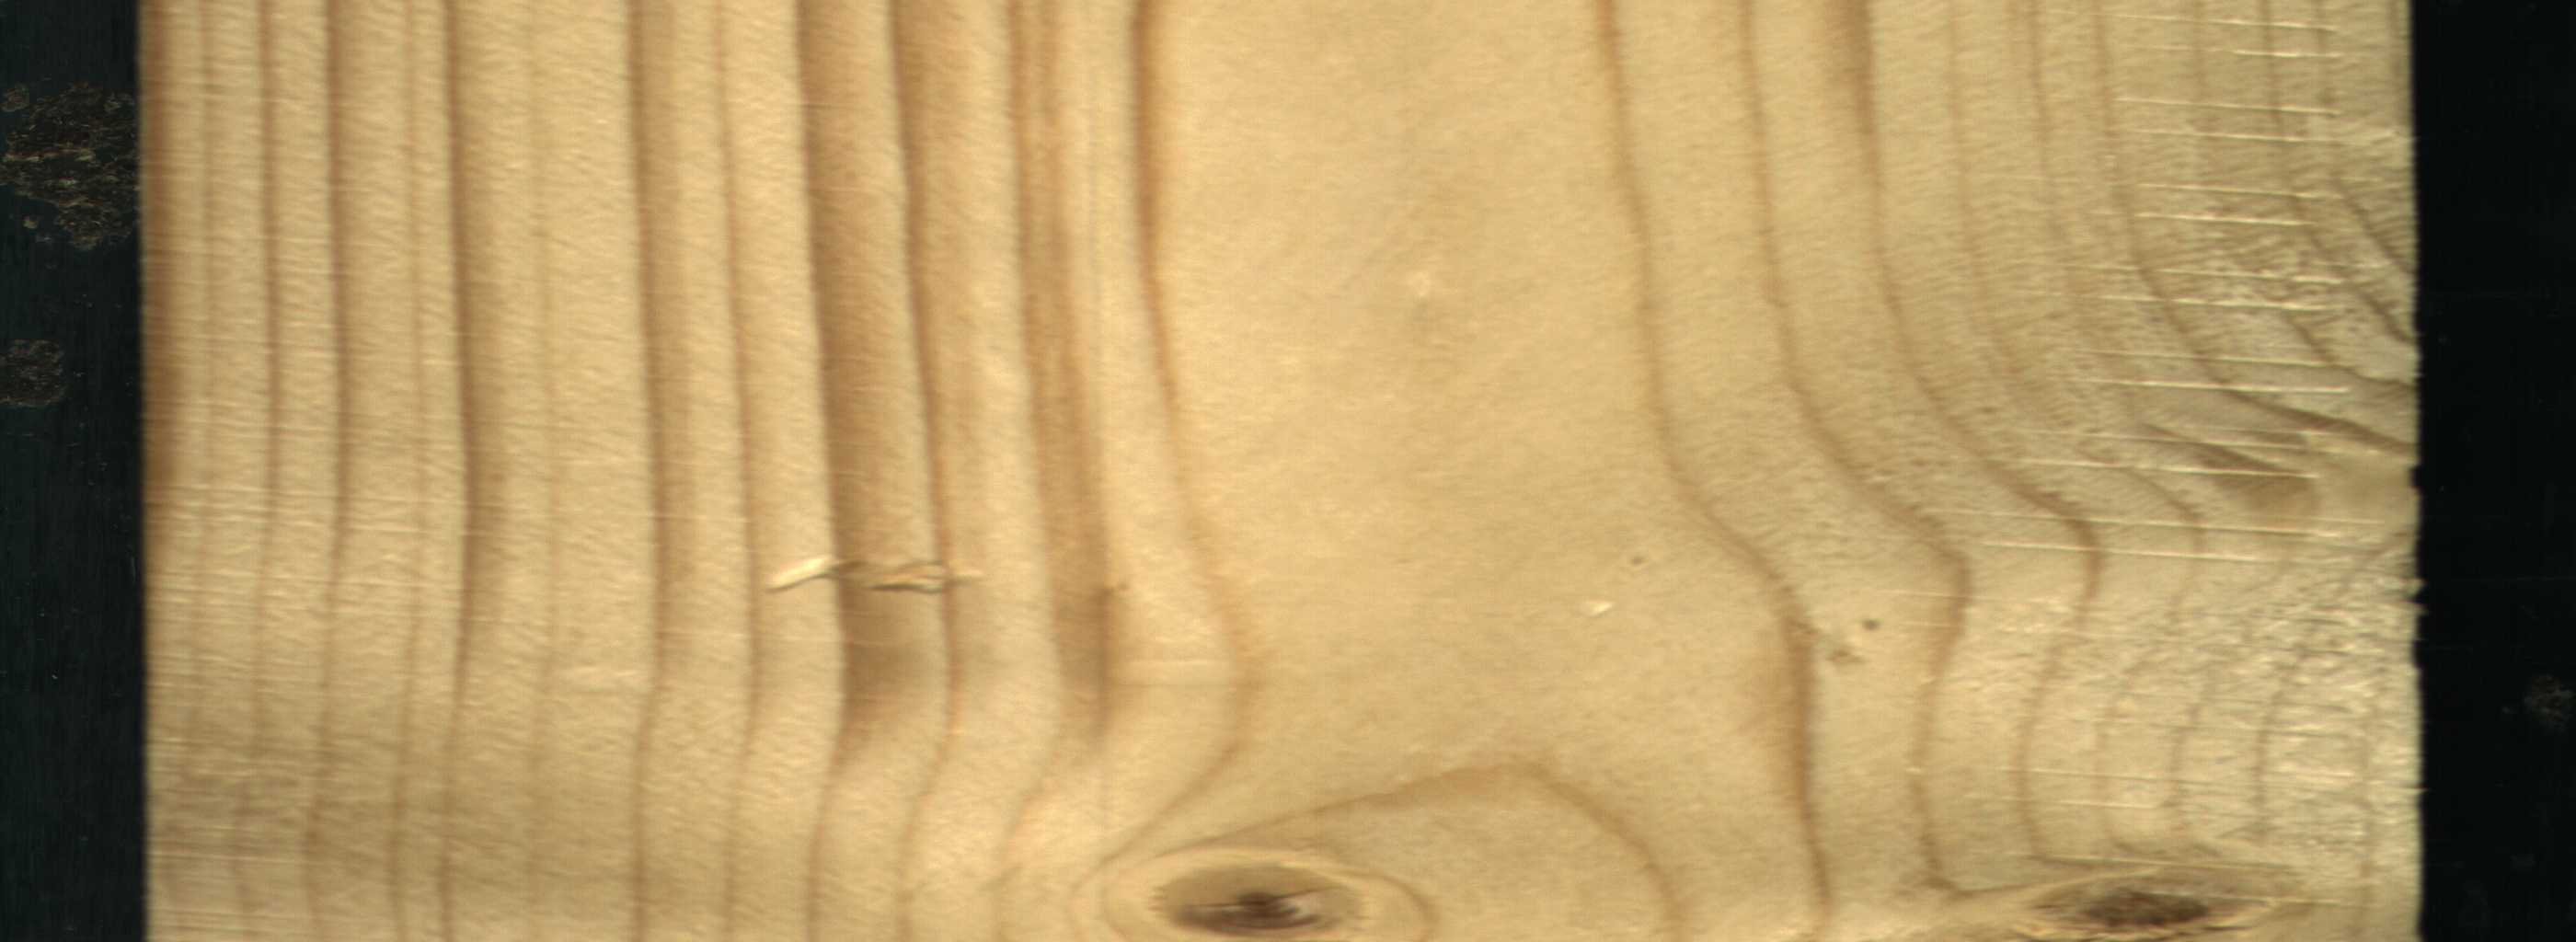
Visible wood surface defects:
Live_Knot
Live_Knot